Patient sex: F
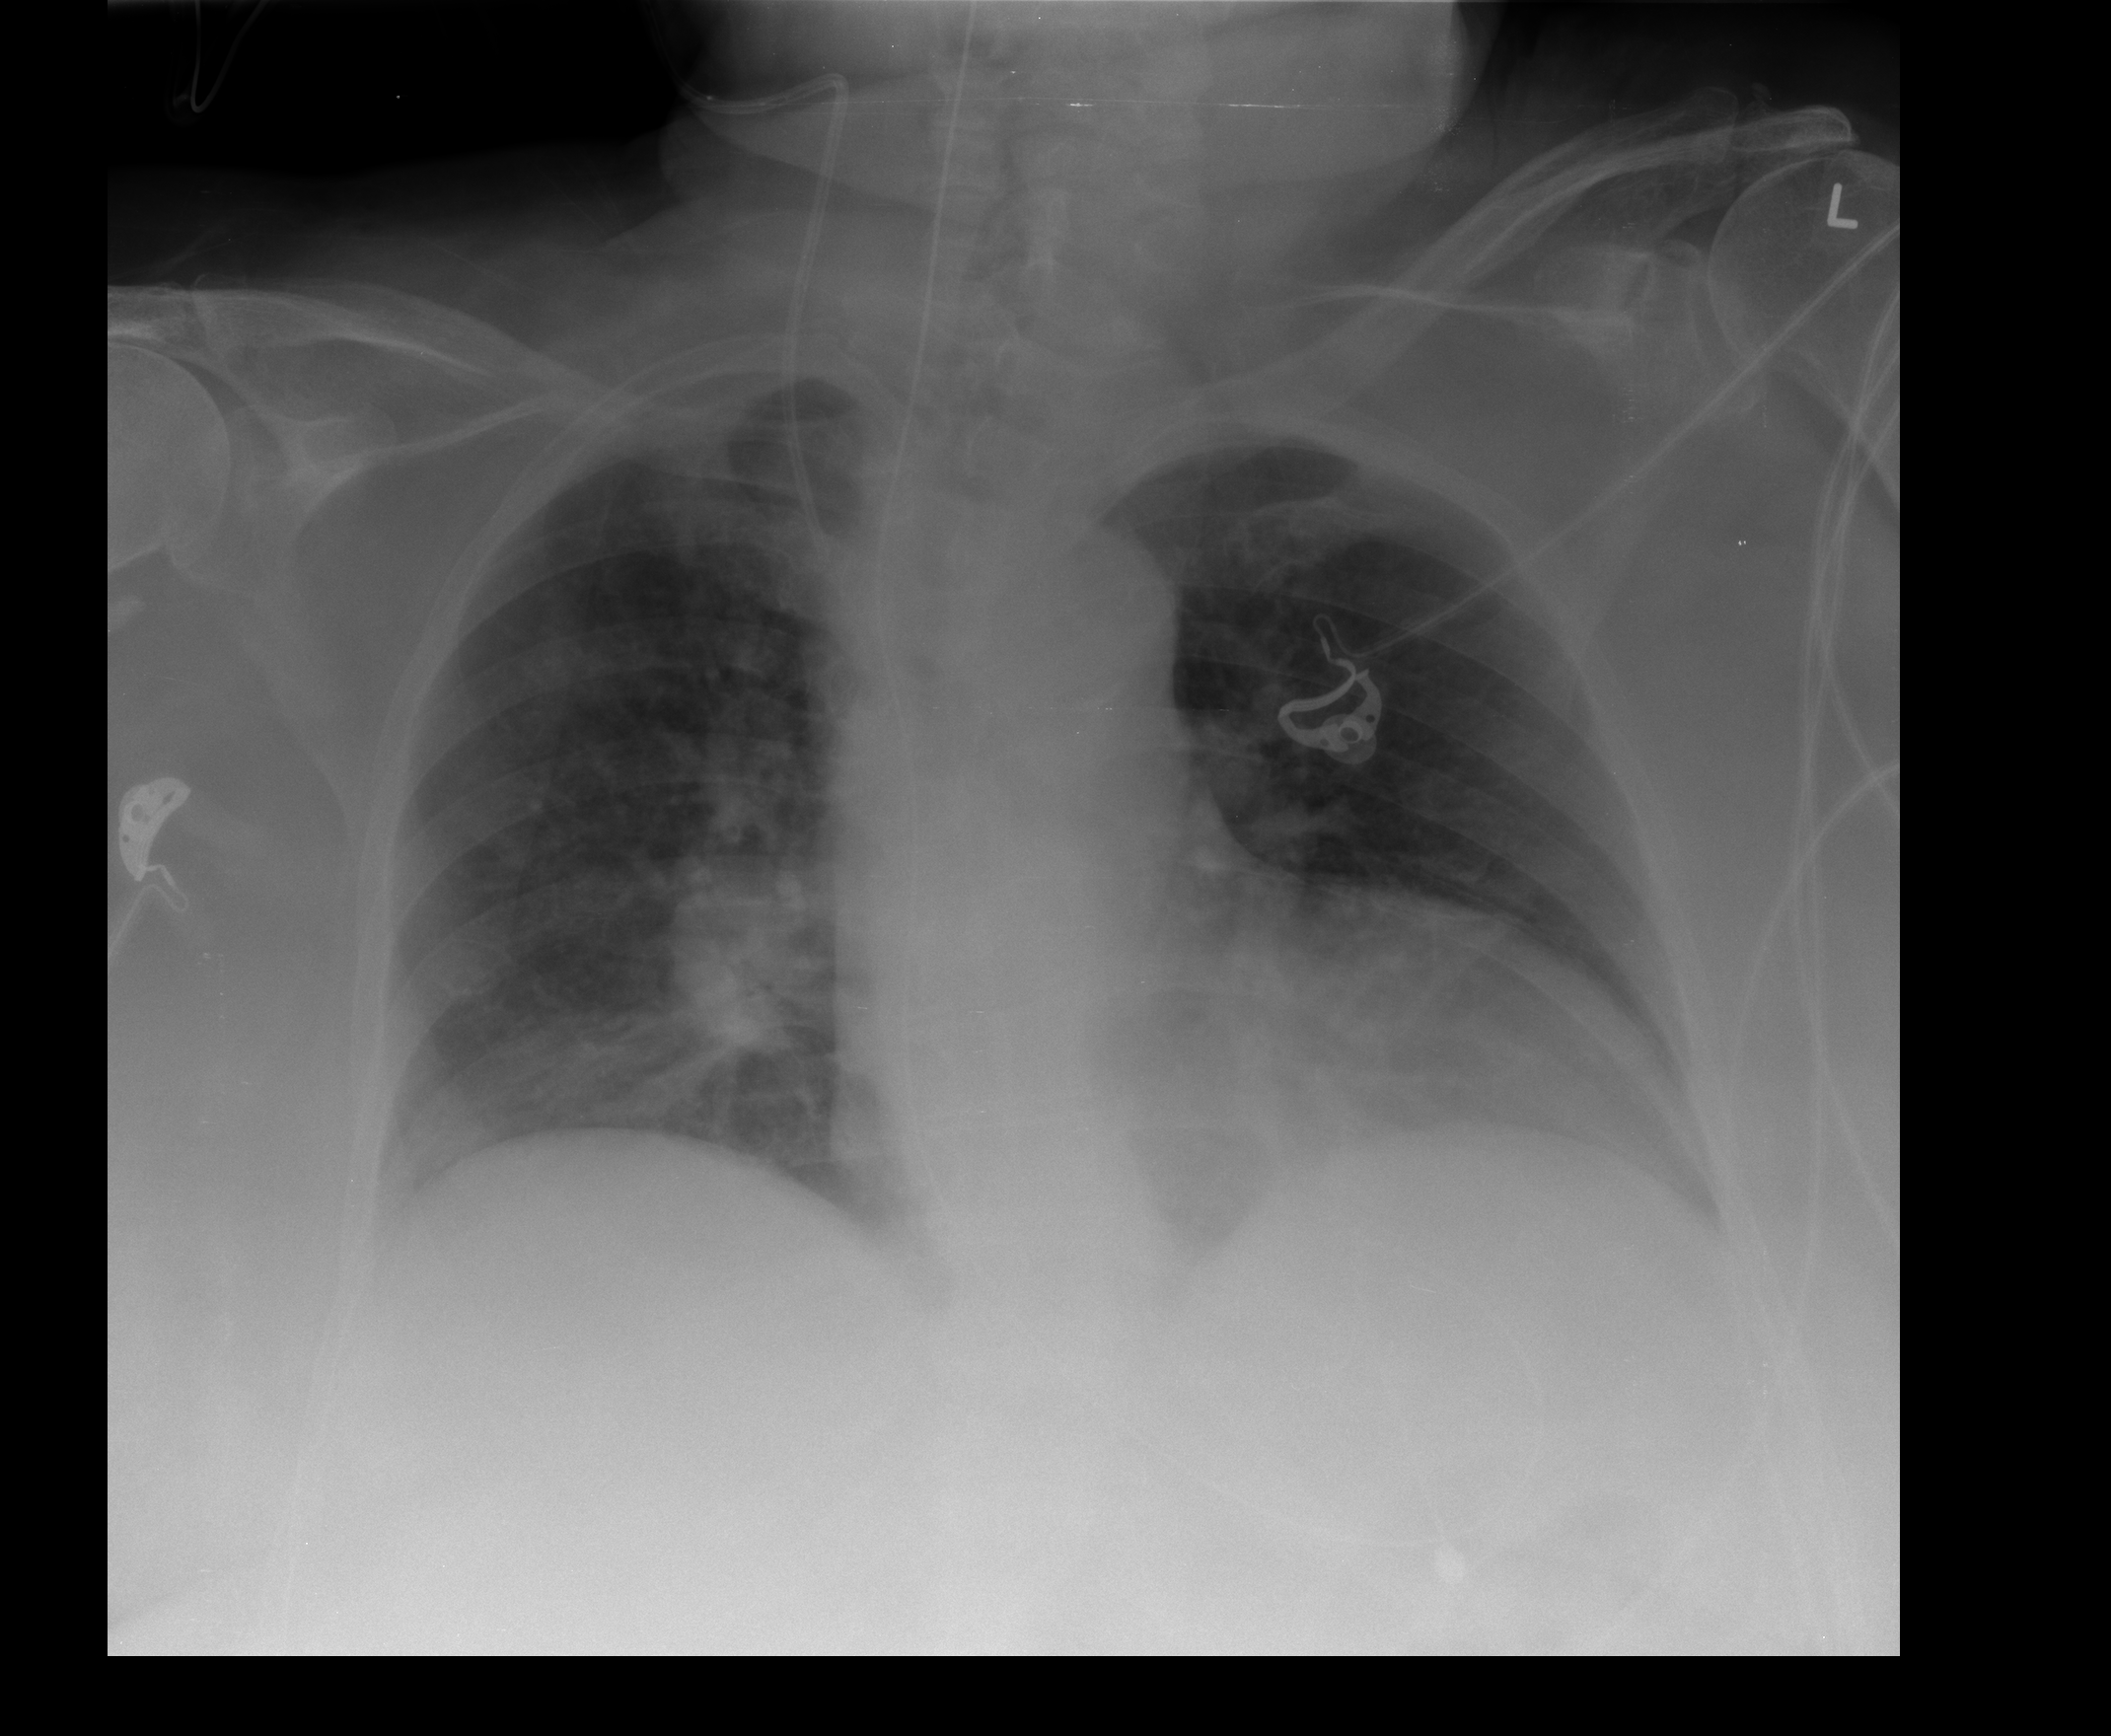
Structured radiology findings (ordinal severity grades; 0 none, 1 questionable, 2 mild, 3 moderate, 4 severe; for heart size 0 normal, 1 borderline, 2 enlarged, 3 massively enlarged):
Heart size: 2
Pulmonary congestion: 2
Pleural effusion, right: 0
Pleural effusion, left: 1
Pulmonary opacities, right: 0
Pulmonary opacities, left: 0
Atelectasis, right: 2
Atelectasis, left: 2